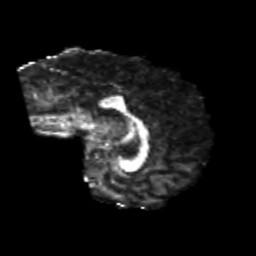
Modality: FA
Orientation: sagittal
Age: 26
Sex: male
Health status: healthy
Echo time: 0.074 s